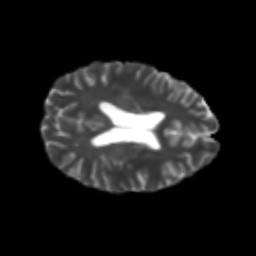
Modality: T2w
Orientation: axial
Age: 20
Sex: male
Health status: healthy
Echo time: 0.074 s